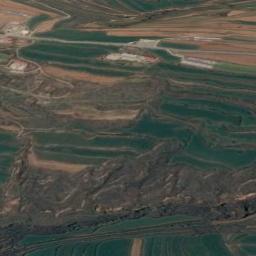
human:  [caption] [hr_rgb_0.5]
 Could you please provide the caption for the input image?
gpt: There are many green plants on the terrace .

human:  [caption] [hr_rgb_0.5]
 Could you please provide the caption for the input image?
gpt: There is a row of grey houses beside the terraces .

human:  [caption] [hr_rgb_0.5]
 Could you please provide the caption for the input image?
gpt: The bare and green terrace is next to some trees .

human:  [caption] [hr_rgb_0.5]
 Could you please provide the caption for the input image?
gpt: A large layer of brown and green mixed terraces with several winding narrow paths .

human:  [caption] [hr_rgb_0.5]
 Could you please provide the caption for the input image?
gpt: There are many green terraces and brown ones .